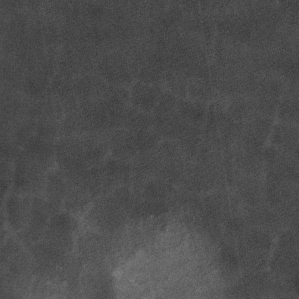
Label: non_frost